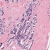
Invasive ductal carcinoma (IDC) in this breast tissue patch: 1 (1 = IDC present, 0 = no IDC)